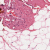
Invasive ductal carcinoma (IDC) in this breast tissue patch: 0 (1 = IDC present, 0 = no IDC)